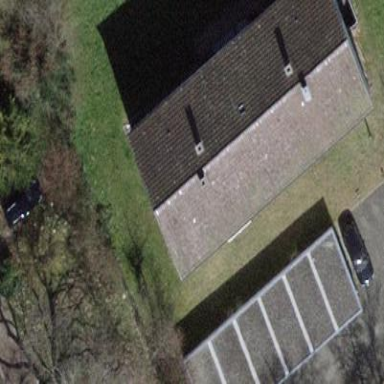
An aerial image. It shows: Group of garages.